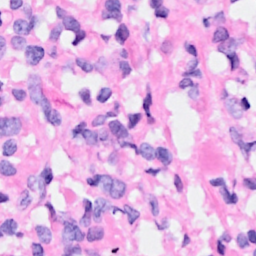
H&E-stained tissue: Breast